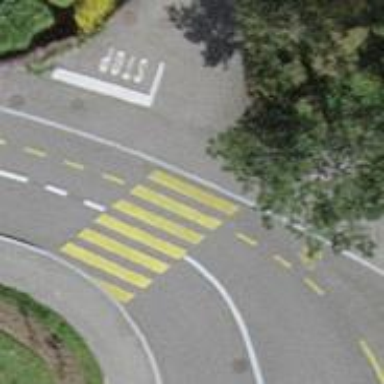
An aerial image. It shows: Marked crossing with zebra markings on the road.